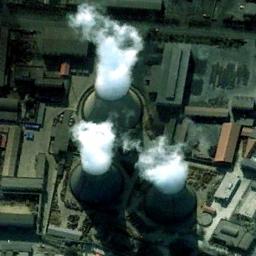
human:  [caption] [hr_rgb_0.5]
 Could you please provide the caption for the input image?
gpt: The thermal power station is on the grass next to some buildings with white mist above .

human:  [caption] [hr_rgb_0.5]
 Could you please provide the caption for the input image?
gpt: There are many buildings of different shapes next to the thermal power station .

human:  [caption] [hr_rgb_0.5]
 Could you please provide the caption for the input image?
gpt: There are two thermal power stations, and the right one is emitting smoke .

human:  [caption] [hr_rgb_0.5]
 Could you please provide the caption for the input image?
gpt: There are plant and machinery in the thermal power station, and three cooling towers emit steam .

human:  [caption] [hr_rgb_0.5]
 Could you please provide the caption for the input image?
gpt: There are many buildings and three chimneys on the thermal power station .